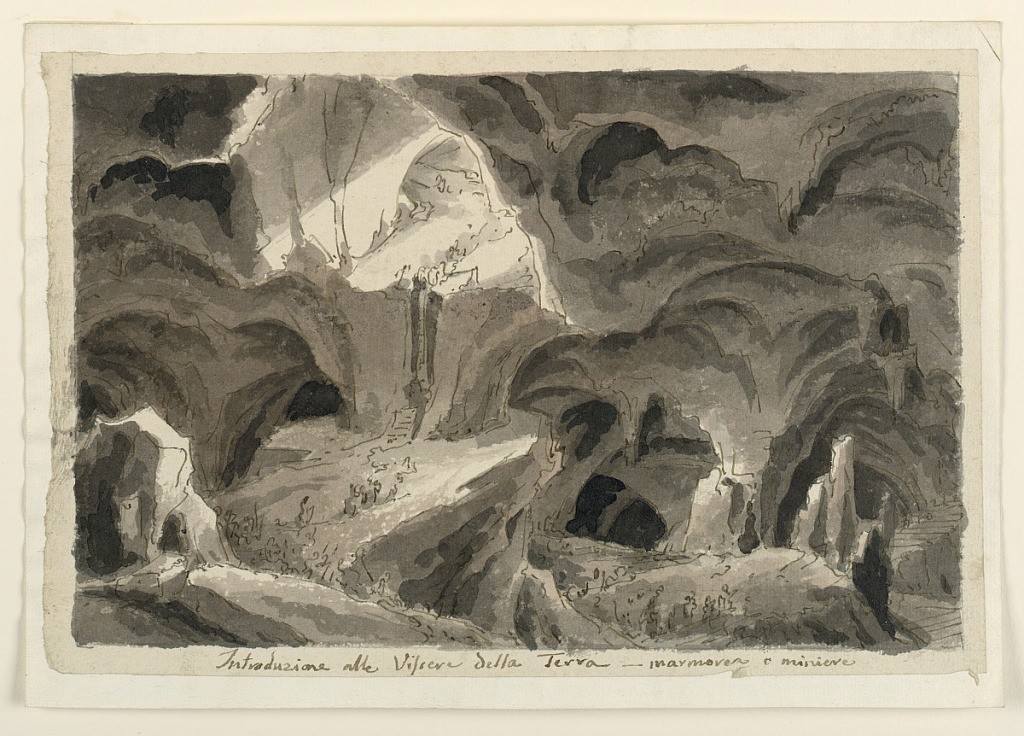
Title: Stage Design, Caves
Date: early 19th century
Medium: Pen and brown ink, brush and wash, ruled border in graphite on white wove paper, laid down on white laid paper
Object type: Drawing
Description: Horizontal rectangle. Caves with several stories connected by staircases.